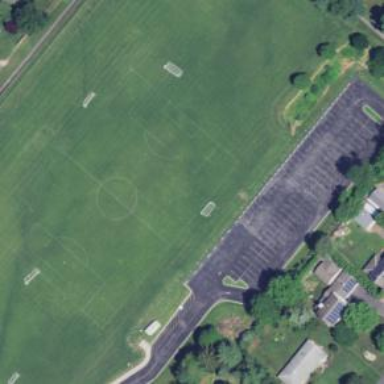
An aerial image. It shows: Ground soccer pitch for leisure sports.